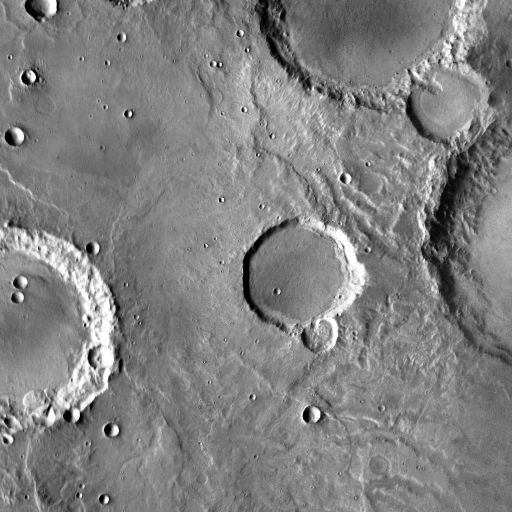
Crater classes present: Background, Other, Buried